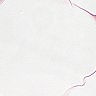
Metastatic tissue present: no